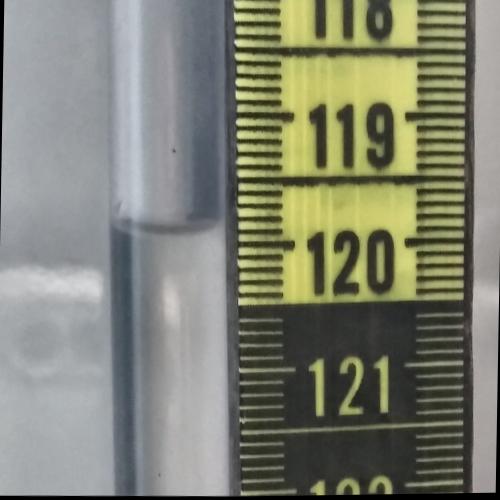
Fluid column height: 119.9 cm